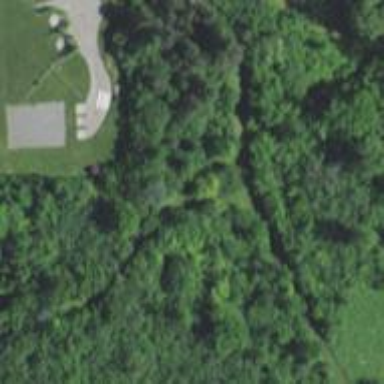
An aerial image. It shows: Path.